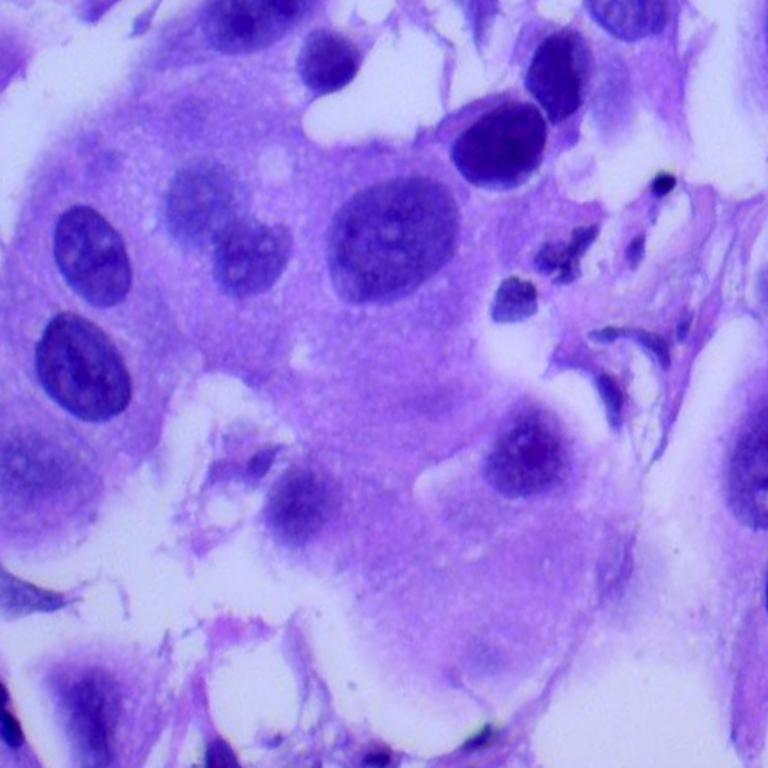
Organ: lung
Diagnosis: adenocarcinomas